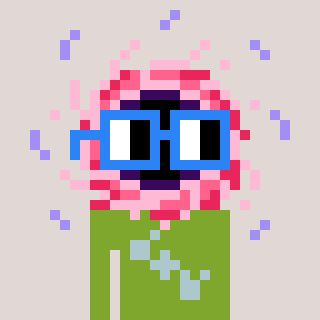
a pixel art character with square blue glasses, a blackhole-shaped head and a slimegreen-colored body on a warm background